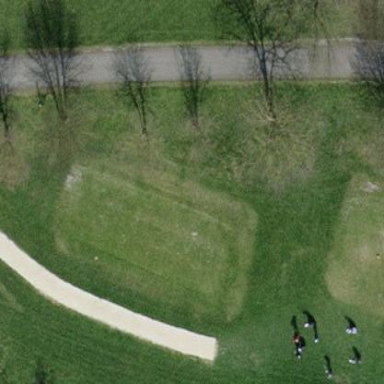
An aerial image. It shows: Grassy area designated as golf tee.